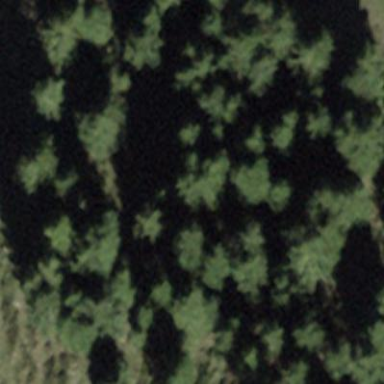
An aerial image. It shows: Forest area.